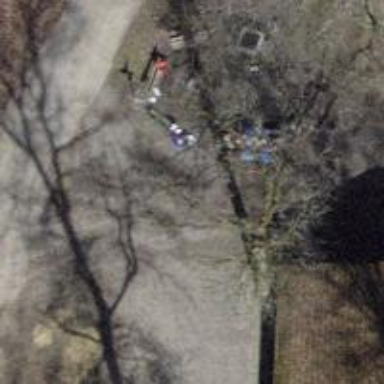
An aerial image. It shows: Rest area on the road.